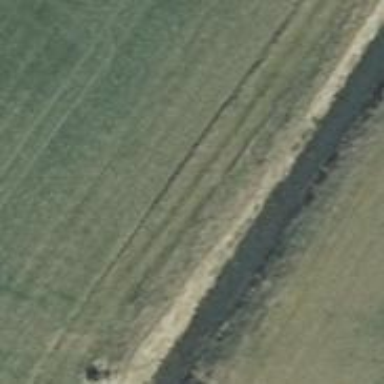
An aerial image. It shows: Grass track with grade4 quality surface.